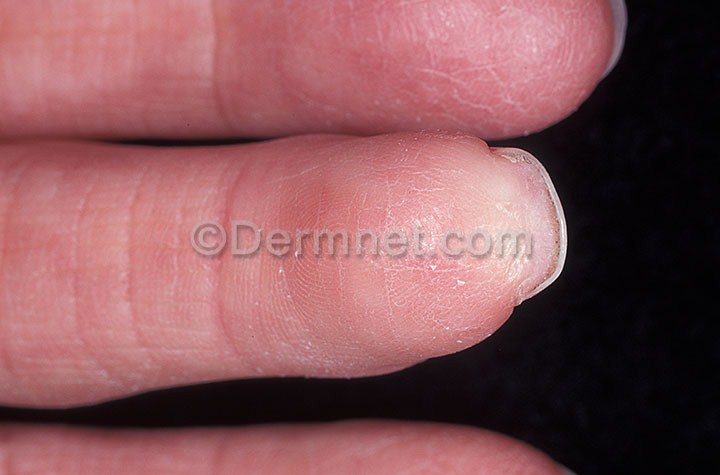
Disease: Lupus and other Connective Tissue diseases